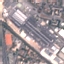
Label: Industrial